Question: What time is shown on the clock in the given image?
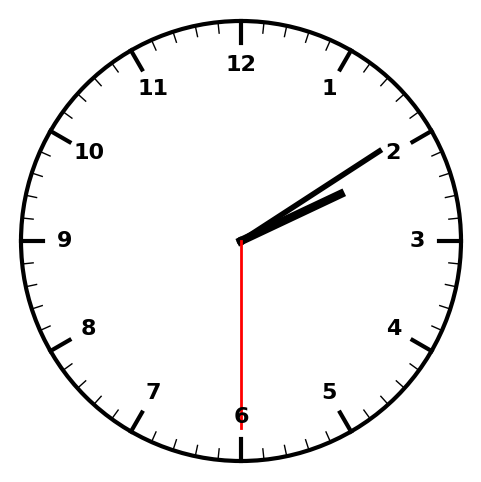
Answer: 02:09:30